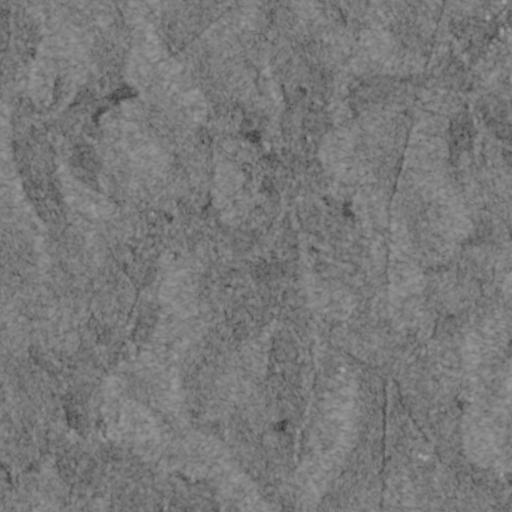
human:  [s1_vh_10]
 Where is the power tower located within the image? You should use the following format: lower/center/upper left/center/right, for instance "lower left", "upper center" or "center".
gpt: The power tower is located in the right of the image.
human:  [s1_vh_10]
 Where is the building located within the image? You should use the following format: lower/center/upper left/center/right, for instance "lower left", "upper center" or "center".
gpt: The building is located in the upper right of the image.
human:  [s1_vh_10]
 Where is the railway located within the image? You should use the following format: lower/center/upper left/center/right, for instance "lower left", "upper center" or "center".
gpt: The railway is located in the upper left of the image.
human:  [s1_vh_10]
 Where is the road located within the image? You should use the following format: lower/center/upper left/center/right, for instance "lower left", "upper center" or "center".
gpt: There is no road in the image.

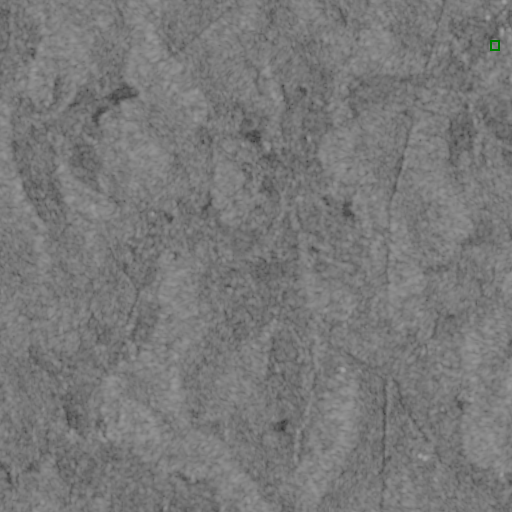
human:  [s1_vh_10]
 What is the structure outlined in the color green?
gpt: The structure outlined in green is a building.
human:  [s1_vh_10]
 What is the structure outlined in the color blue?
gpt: There is no blue outline.